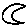
Label: moon